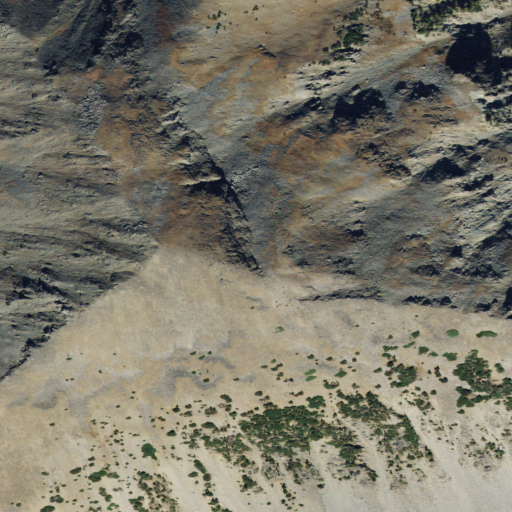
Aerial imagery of cape in Montana named Pyramid Point containing grassland, shrub, evergreen forest, and barren land